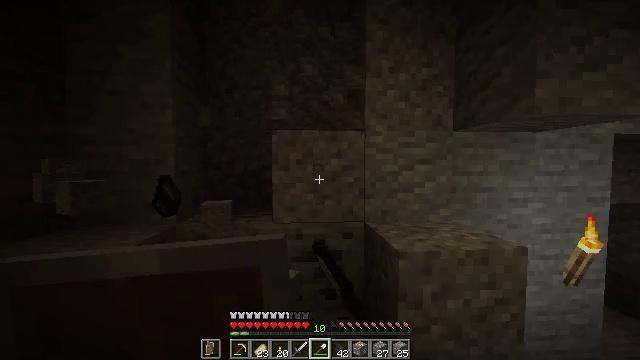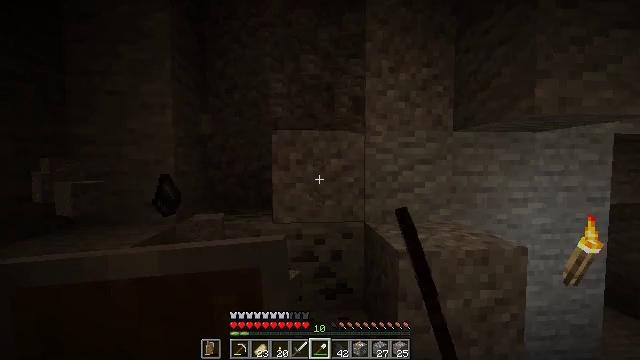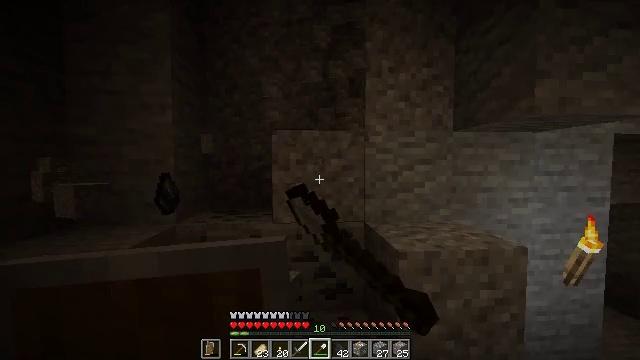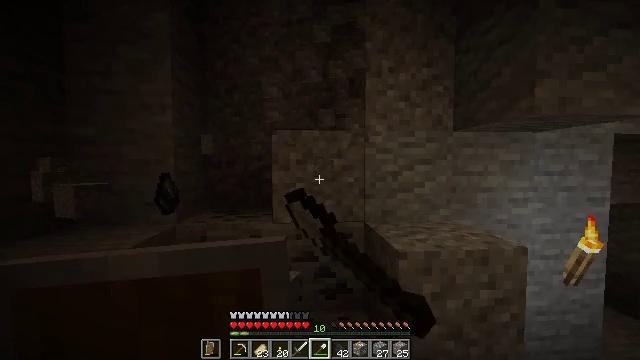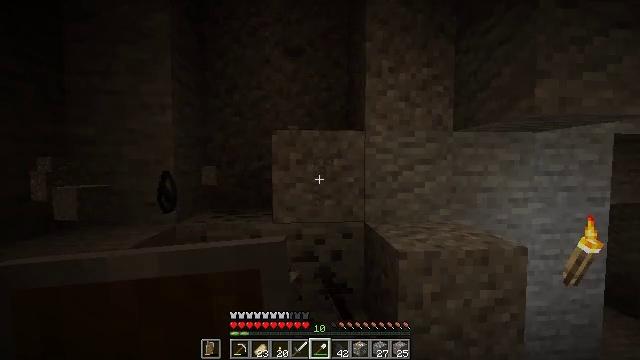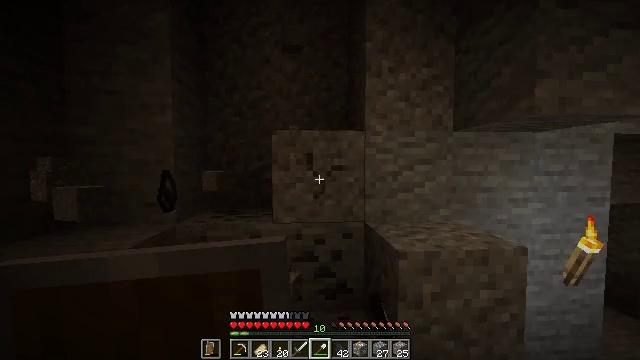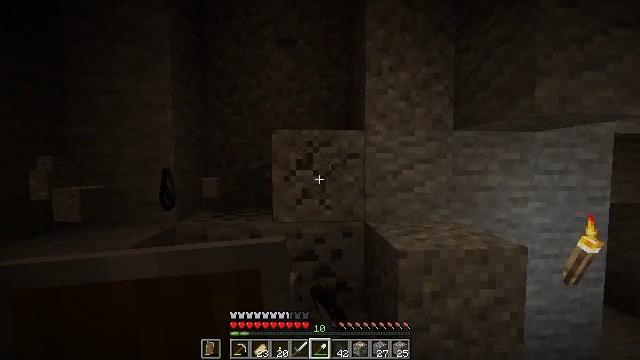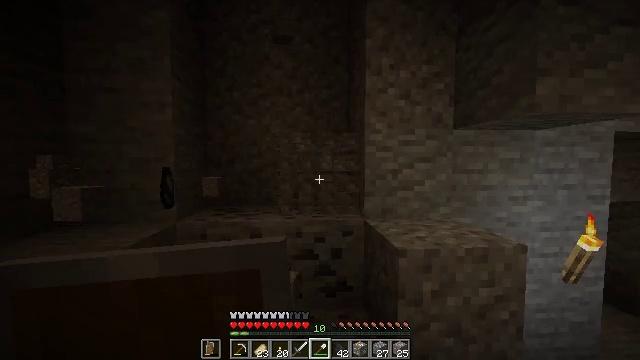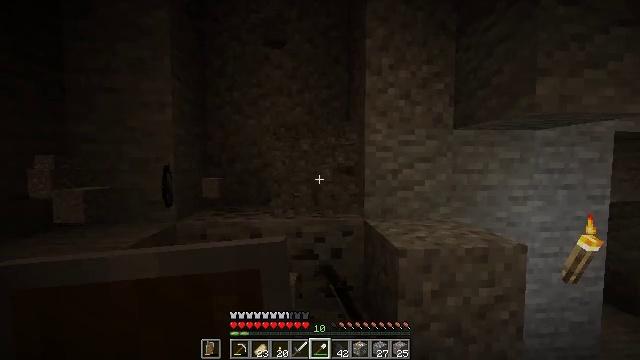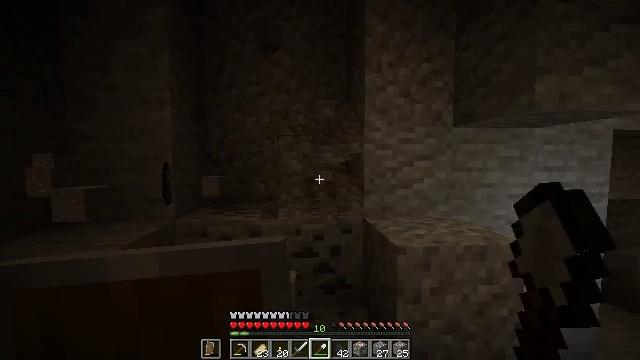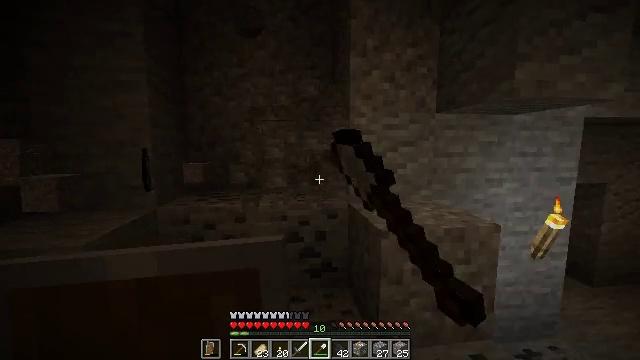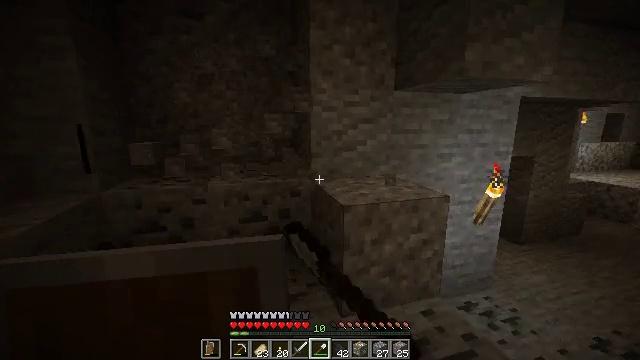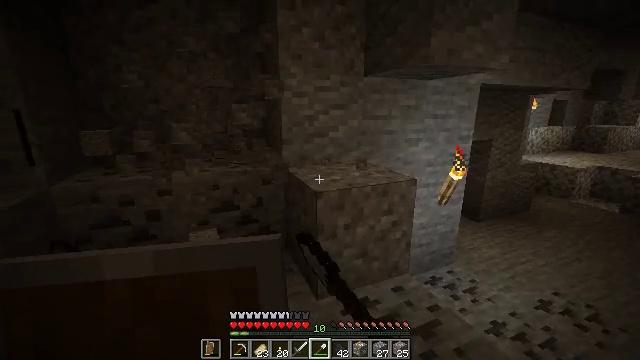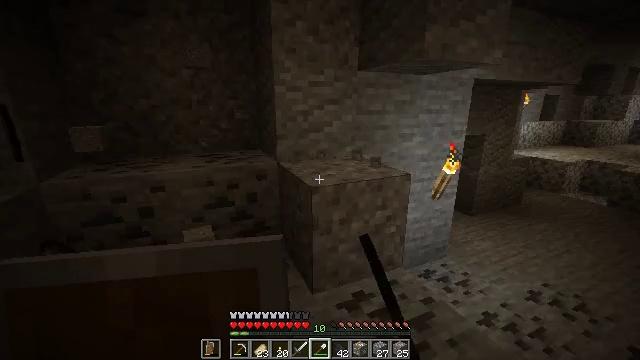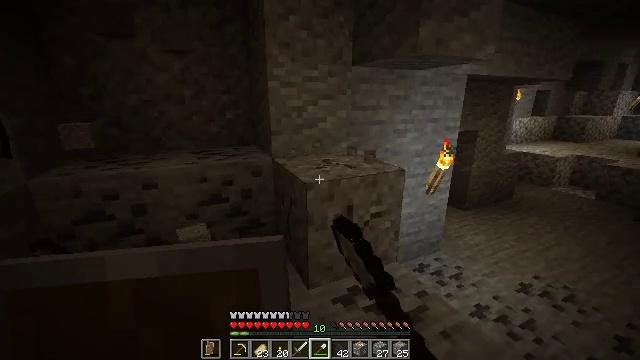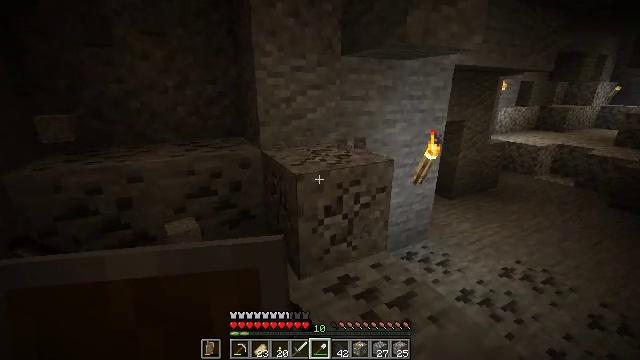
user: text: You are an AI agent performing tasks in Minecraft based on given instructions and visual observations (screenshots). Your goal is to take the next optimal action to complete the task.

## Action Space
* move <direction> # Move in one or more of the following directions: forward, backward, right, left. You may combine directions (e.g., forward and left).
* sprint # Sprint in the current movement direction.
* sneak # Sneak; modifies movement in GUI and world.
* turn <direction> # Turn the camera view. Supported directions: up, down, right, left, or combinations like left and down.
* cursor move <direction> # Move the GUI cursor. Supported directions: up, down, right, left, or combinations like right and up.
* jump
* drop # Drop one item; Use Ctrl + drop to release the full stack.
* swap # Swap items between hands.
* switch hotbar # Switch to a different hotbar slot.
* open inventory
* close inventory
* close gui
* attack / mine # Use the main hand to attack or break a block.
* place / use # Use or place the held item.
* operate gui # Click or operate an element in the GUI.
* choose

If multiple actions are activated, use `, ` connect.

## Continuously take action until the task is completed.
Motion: motion action
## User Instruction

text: Break the gravel block.
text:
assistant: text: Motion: attack / mine
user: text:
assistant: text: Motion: attack / mine
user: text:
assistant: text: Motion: attack / mine
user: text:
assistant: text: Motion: attack / mine
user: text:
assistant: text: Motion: attack / mine
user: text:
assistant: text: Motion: attack / mine
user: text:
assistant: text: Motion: attack / mine
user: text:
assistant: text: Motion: attack / mine
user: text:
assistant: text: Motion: attack / mine
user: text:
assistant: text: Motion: turn right and down, attack / mine
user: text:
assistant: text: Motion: turn right and down, attack / mine
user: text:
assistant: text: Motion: turn right and down, attack / mine
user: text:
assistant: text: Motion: turn right and down, attack / mine
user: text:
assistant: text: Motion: turn right, attack / mine
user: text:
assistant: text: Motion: turn right and down, attack / mine
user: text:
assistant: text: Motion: turn right and down, attack / mine
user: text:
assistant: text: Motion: attack / mine
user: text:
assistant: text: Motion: attack / mine
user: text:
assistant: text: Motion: attack / mine
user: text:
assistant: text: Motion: attack / mine
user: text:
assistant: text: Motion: attack / mine
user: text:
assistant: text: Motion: attack / mine
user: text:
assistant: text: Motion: turn left and up, attack / mine
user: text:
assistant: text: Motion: turn left and up, attack / mine
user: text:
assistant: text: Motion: turn left and up, attack / mine
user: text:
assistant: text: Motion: turn left, attack / mine
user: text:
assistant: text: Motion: attack / mine
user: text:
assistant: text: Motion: attack / mine
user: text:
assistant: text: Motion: attack / mine
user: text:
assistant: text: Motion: turn down, attack / mine